Question: I am working with a query:
'''
SELECT DISTINCT PointPerson
FROM DailyTaskHours
WHERE ActivityDate BETWEEN @startDateParam
AND @endDateParam
GROUP BY PointPerson
HAVING SUM([Hours]) > 0
ORDER BY PointPerson
'''
This is what it is returning:

As you can see the first value being returned is an empty string. How do I prevent this row from being returned in the query. If empty dont return..
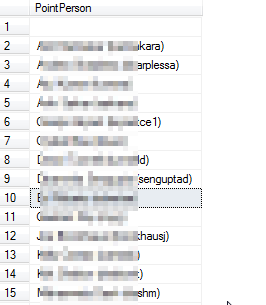
Answer: You just add a condition in your 'WHERE' clause
'''
SELECT DISTINCT PointPerson
FROM DailyTaskHours
WHERE ActivityDate BETWEEN @startDateParam AND @endDateParam
AND PointPerson <> ''
GROUP BY PointPerson
HAVING SUM([Hours]) > 0
ORDER BY PointPerson
'''
There are lot of variations of this condition, depending on how your tables are normalized.
If you are sure you will always have a blank space, then you can use:
'AND PointPerson <> '''
If it is possible to have a value, the it's most wise to use:
'AND ISNULL(PointPerson, '') <> '''
If it is possible to have spaces in that field (they would apper as blanks, but would still not be caught by the first option), the you could use an additional condition along with a combination with the first two, which provides the safest option (covers the most cases):
'''
AND ISNULL(PointPerson, '') <> ''
AND LEN(LTRIM(PointPerson)) > 0
'''
This combination of conditions will help you avoid NULL values, and multiple whitespaces which are going to be eliminated by trimming them with 'LTRIM', whose result will have to have at least one character.